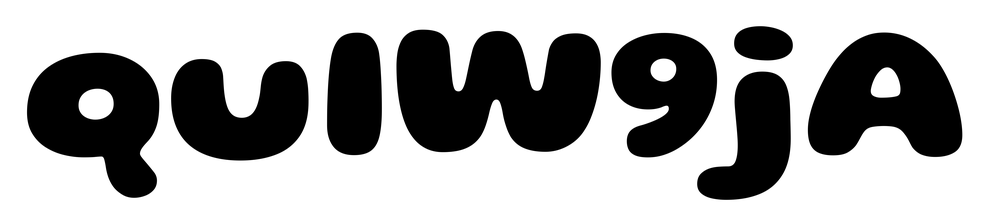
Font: Gluten_ExtraBold